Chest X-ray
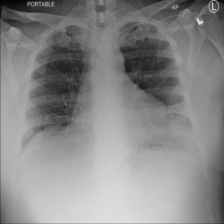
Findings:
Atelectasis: negative
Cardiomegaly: positive
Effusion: positive
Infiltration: negative
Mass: negative
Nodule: negative
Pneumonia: negative
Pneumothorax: negative
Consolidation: negative
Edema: negative
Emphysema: negative
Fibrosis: negative
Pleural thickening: negative
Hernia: negative